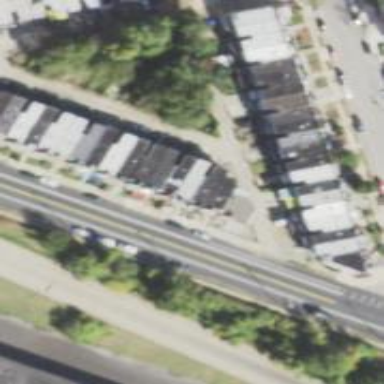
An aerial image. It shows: Alley classified as service road.